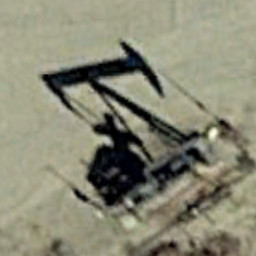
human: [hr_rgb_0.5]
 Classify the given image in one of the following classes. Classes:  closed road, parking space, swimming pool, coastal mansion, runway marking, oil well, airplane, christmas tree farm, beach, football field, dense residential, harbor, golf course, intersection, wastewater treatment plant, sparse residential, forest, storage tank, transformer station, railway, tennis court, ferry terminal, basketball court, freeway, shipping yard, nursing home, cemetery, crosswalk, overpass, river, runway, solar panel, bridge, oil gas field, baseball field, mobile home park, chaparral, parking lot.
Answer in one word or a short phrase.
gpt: oil well